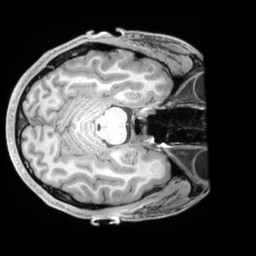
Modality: T1w
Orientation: axial
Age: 23
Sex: male
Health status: ill
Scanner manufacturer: siemens
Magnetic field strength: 3 T
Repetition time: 2.2 s
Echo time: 0.00218 s